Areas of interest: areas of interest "Baiyin Ganbao Hospital"
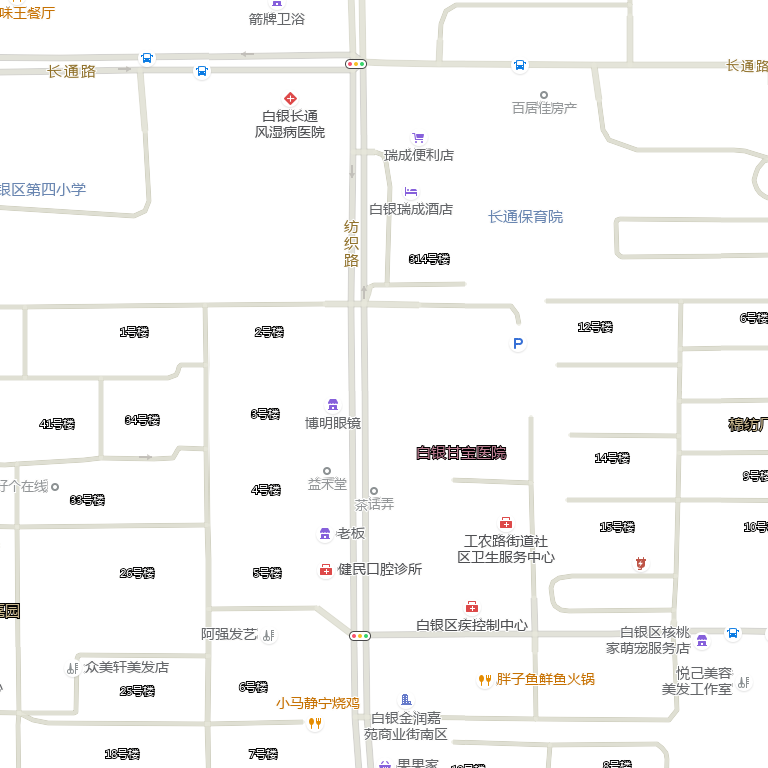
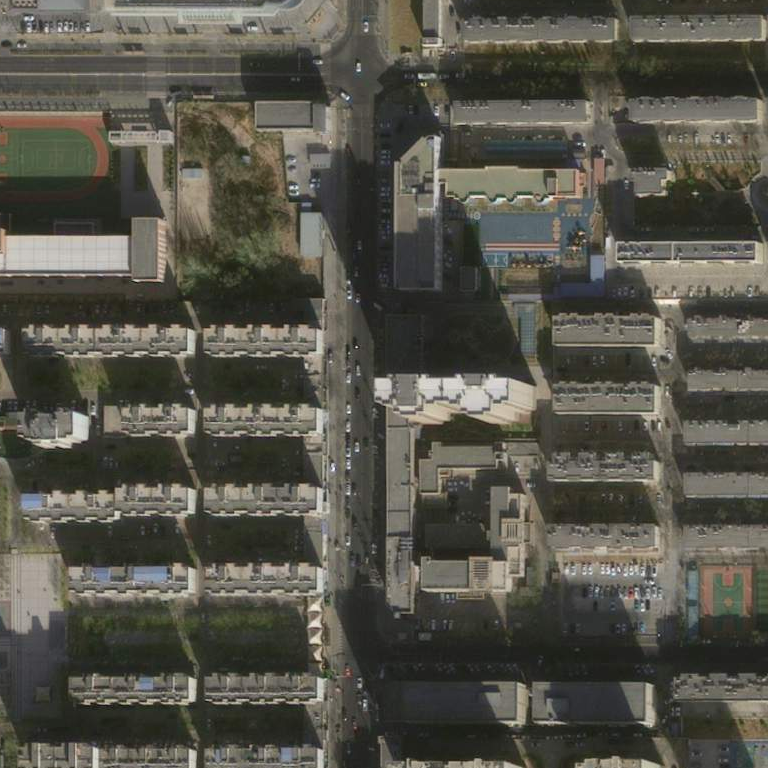